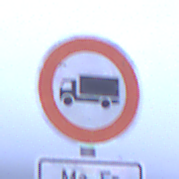
Verkehrszeichen: VerbotFuerKraftfahrzeugeUeberDreiKommaFuenfTonnen
Zusatzzeichen unten: ZeitangabenMitBeschraenkungAufWochentage2
Umgebung: Outdoor, Urban
Tageszeit: SunriseSunset
Wetter: Overcast
Licht: Natural
Jahreszeit: NotSpecified
Kontrast: LowContrast